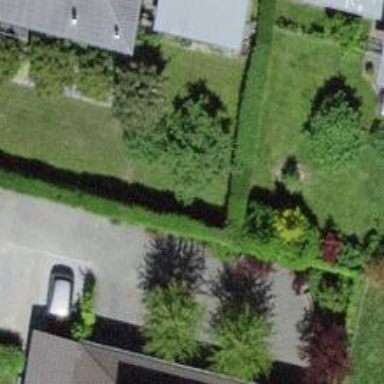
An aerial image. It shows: Hedge acting as barrier.